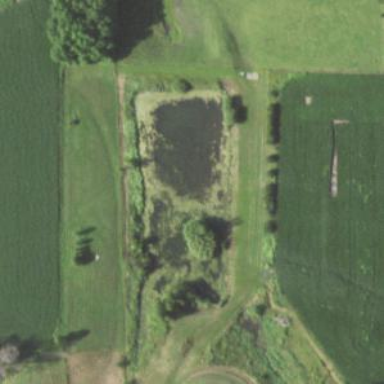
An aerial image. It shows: Pond with natural water.